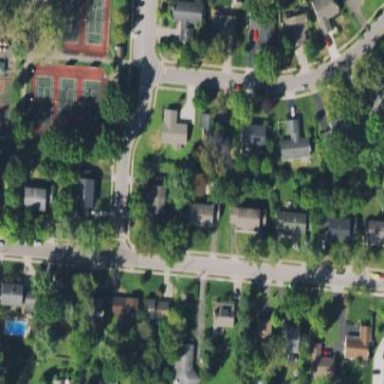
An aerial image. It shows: Residential area within neighborhood.